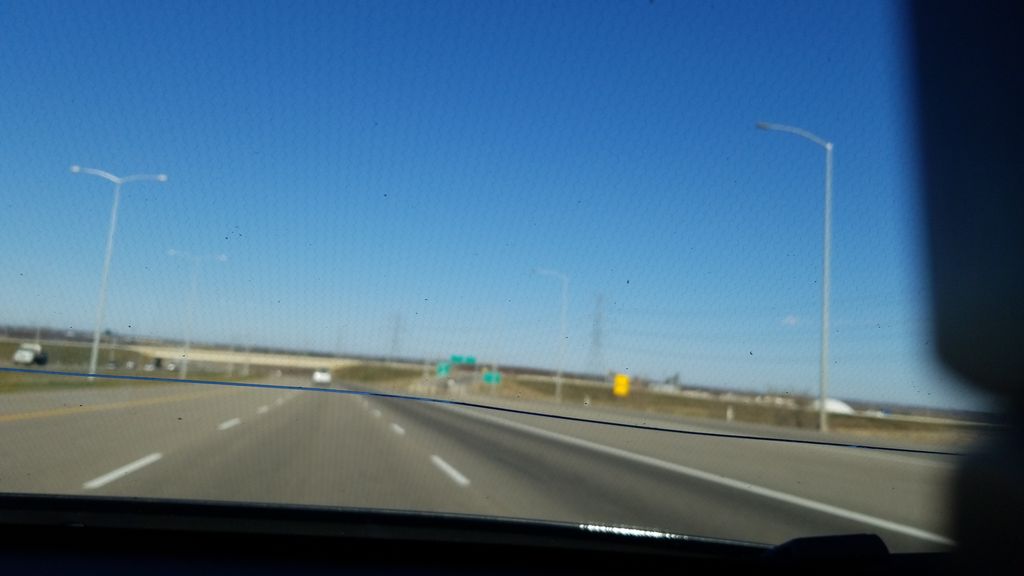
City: edmonton